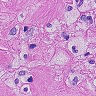
Metastatic tissue present: yes